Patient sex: F
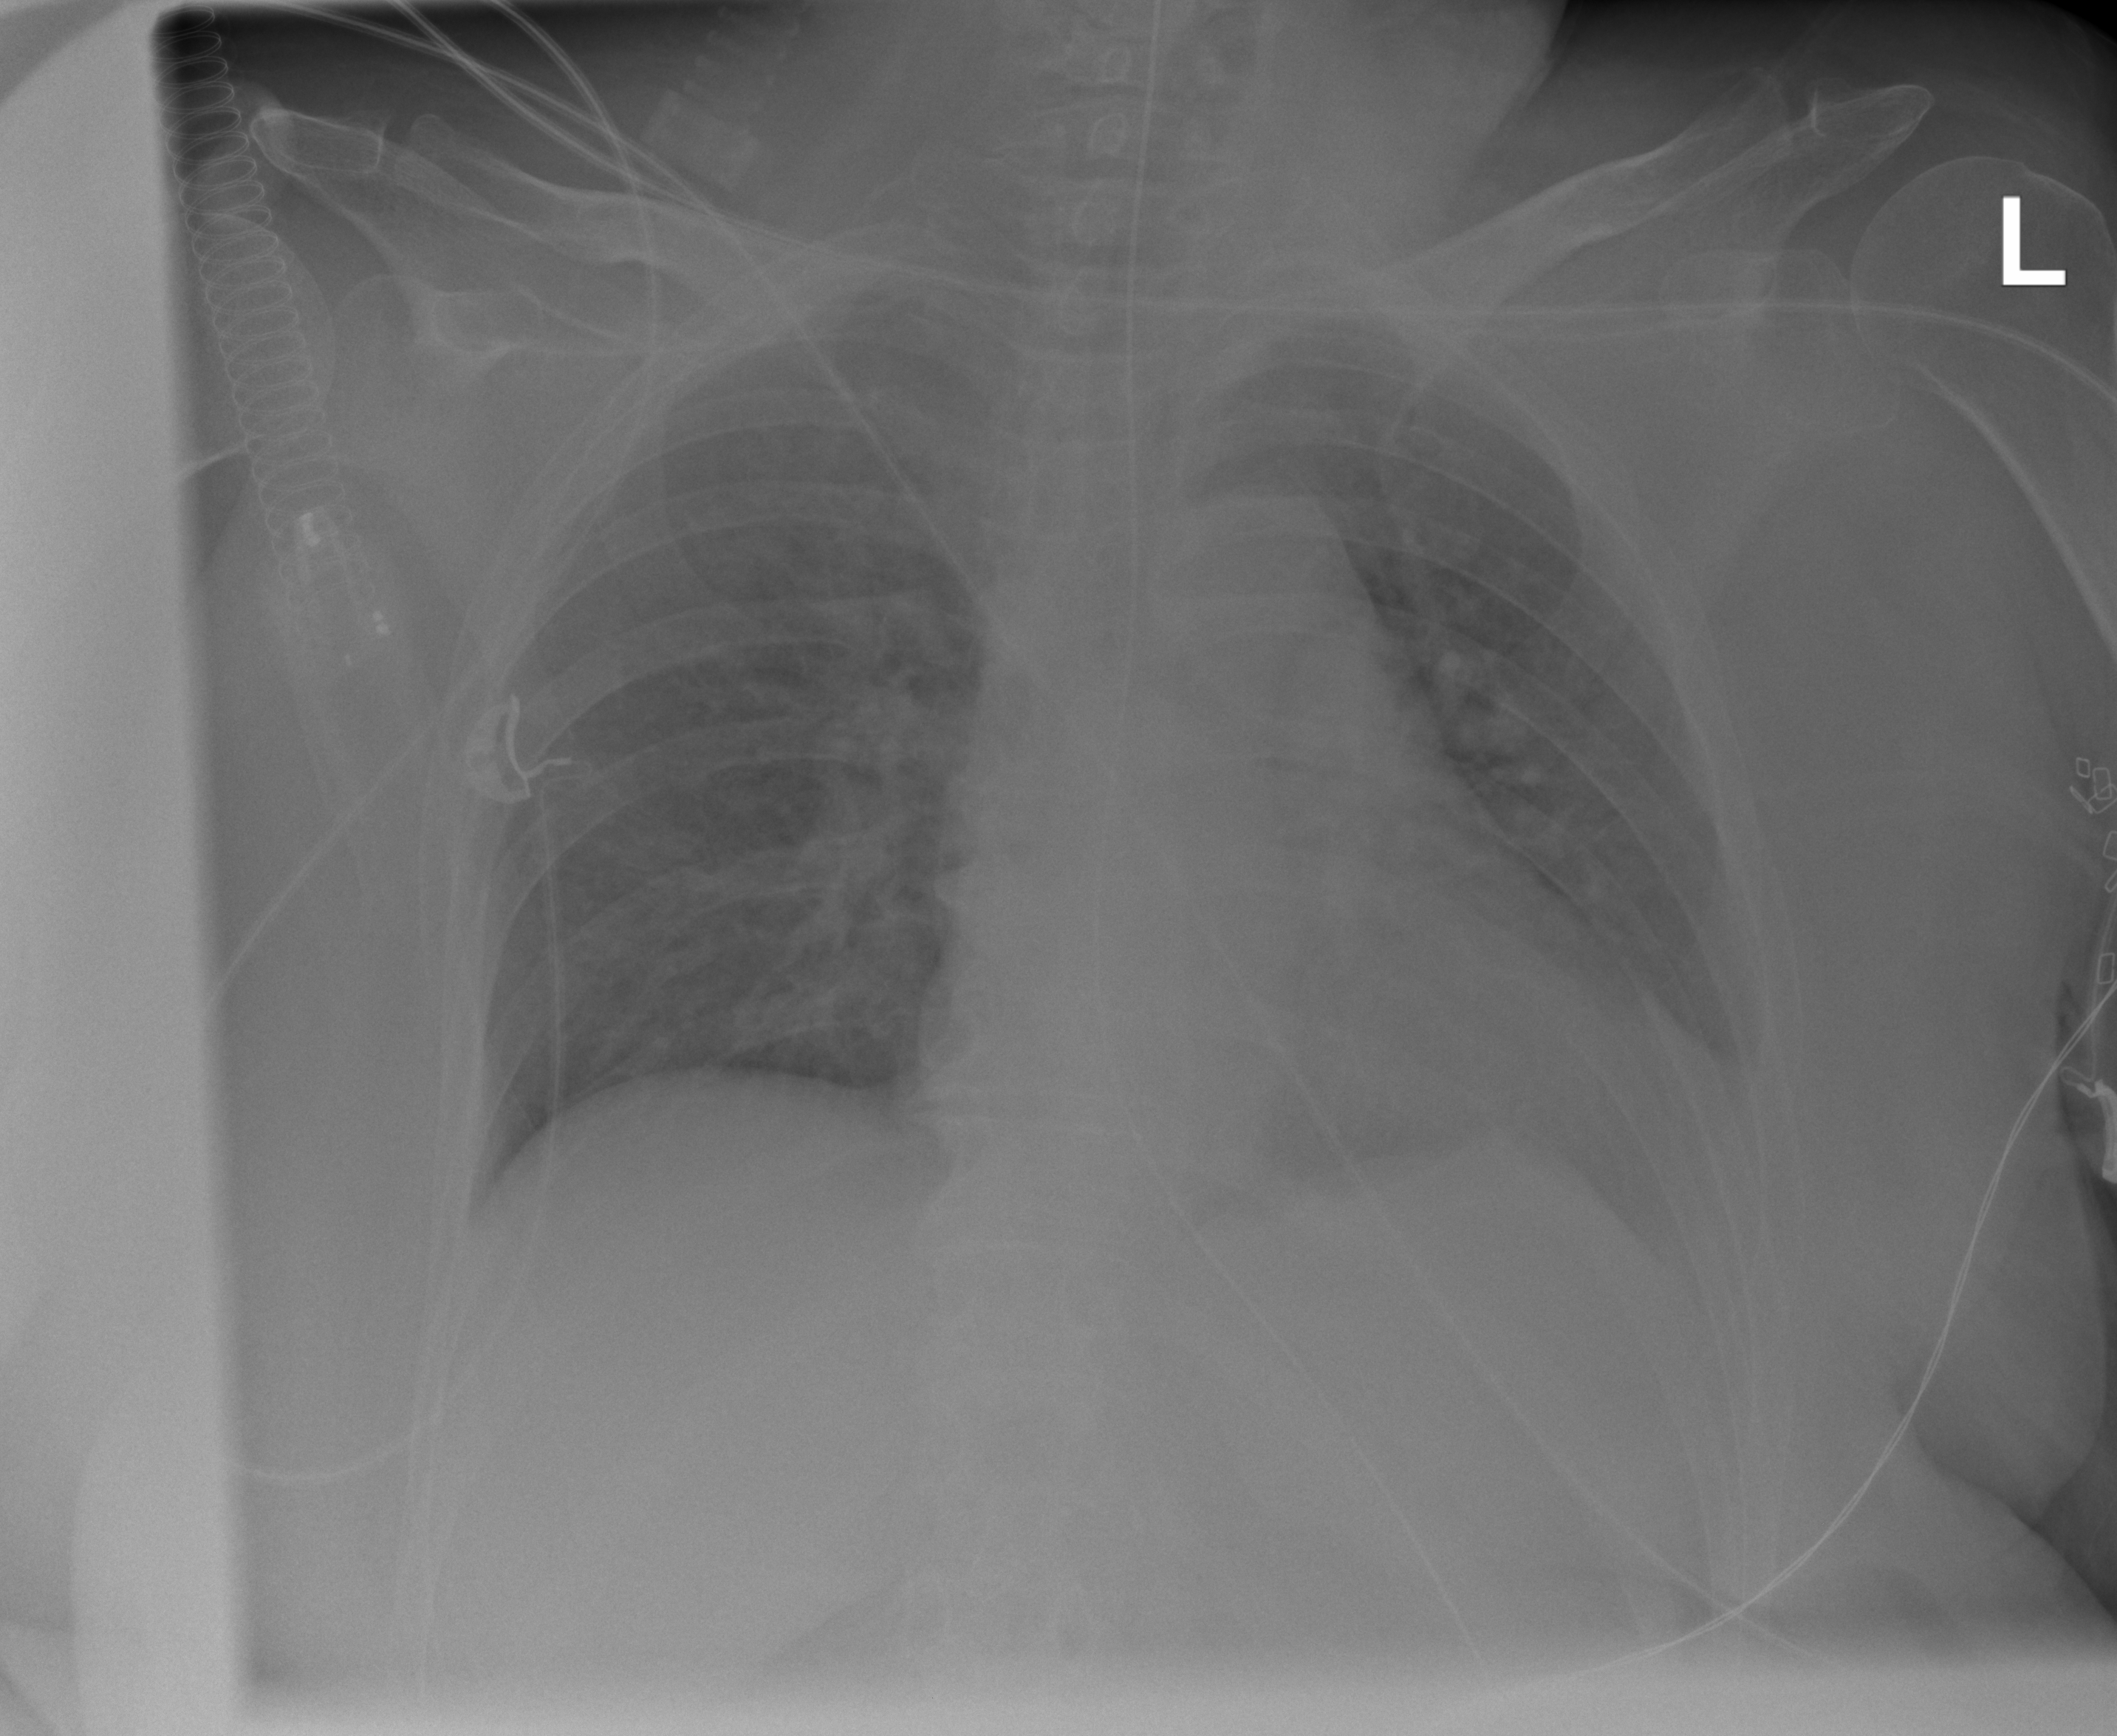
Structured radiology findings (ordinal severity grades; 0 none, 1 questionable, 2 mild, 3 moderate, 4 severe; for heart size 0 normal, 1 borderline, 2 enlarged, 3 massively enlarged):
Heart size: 2
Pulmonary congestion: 1
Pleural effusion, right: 0
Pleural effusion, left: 0
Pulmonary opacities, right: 0
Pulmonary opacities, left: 0
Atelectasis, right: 0
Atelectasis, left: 0